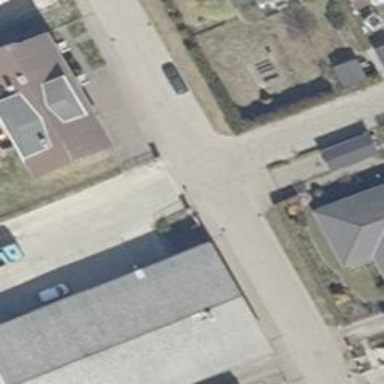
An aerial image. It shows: Concrete driveway designated as service road.